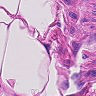
Metastatic tissue present: no